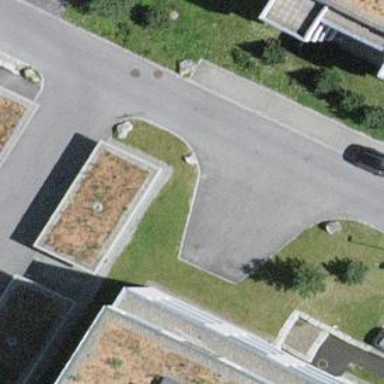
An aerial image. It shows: Flat roofed garages.